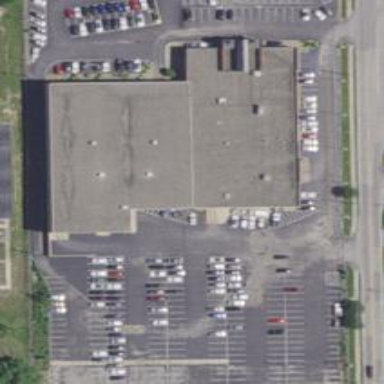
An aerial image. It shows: Building housing car shop.